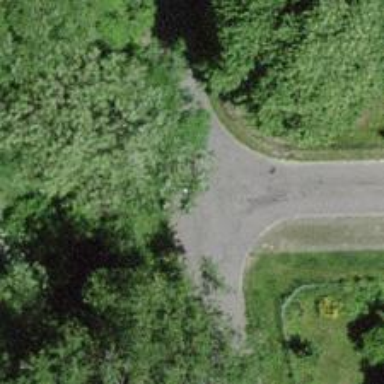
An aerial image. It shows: Smooth asphalt road in residential area.